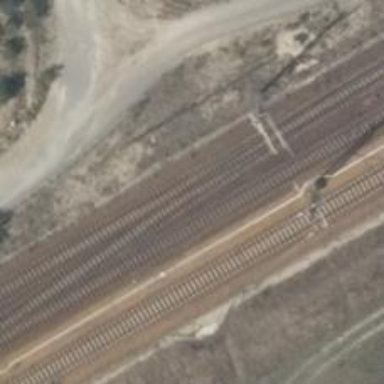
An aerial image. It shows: Railway with electrified contact lines.